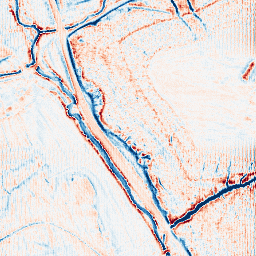
Category: edge_preserving
Decomposition family: anisotropic_diffusion
Decomposition parameters: iterations: 50
kappa: 50
gamma: 0.05
Upsampling method: fft_zeropad
Upsampling parameters: scale: 4
Upsampling scale: 4